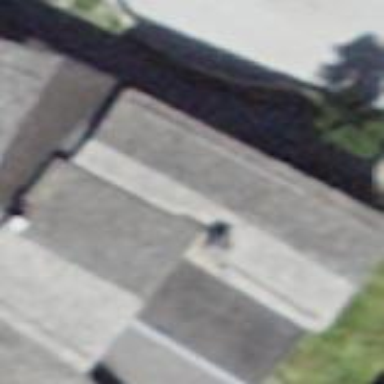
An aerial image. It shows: Building with tile roof.